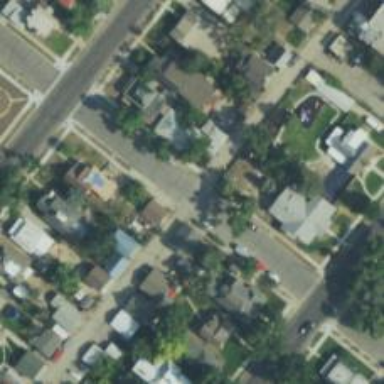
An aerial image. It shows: Alley classified as service road.